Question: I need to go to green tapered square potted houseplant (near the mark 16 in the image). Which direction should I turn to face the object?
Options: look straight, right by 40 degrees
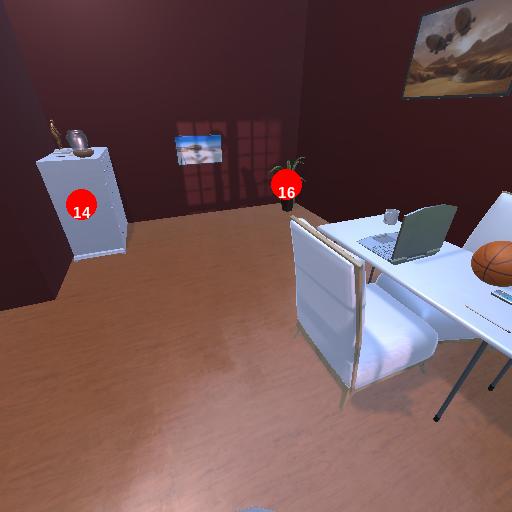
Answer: look straight